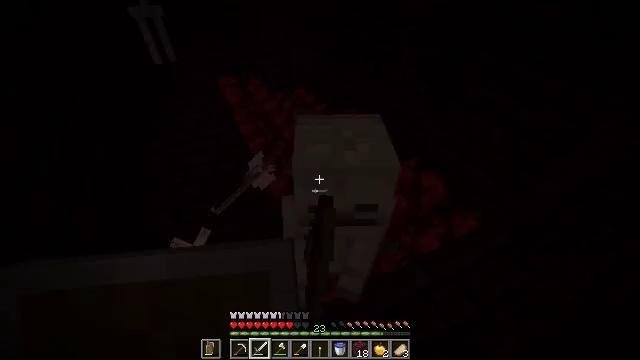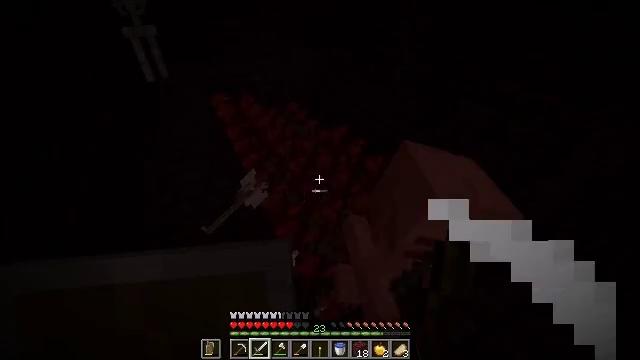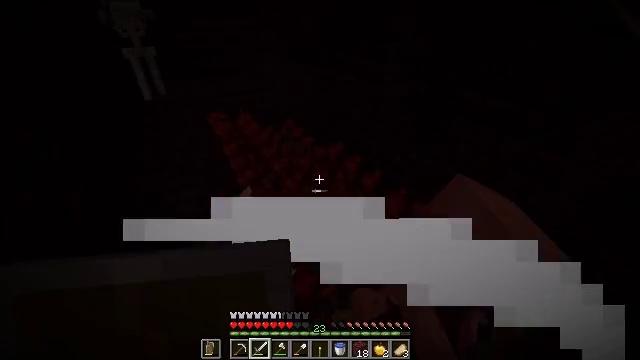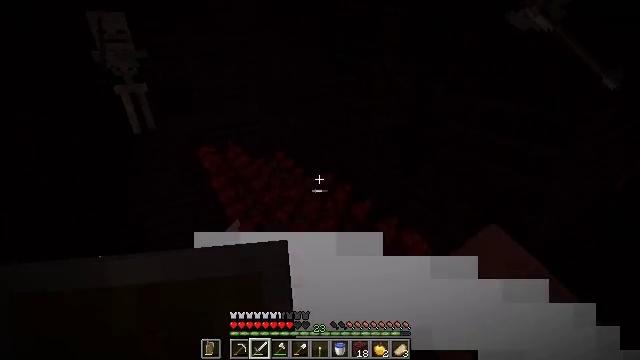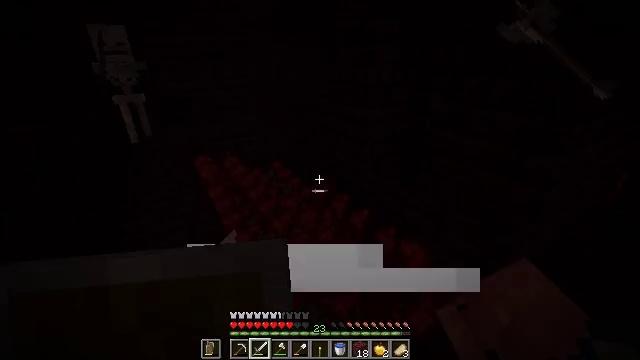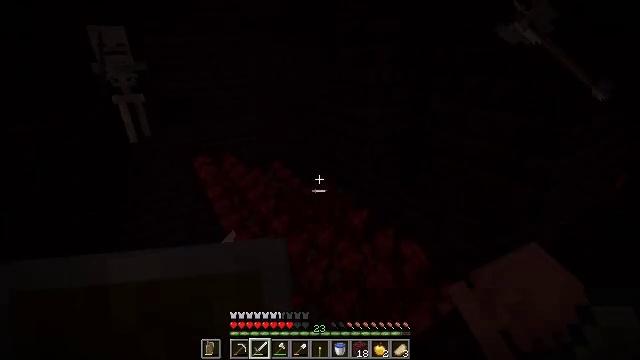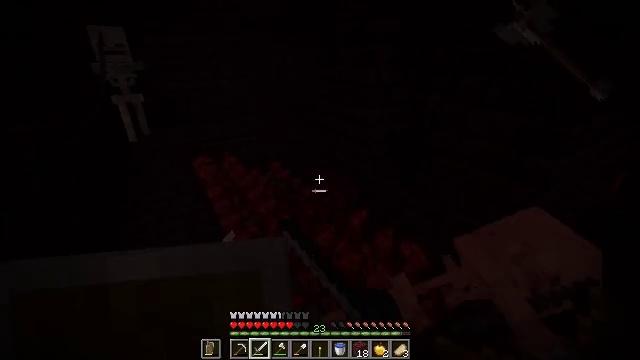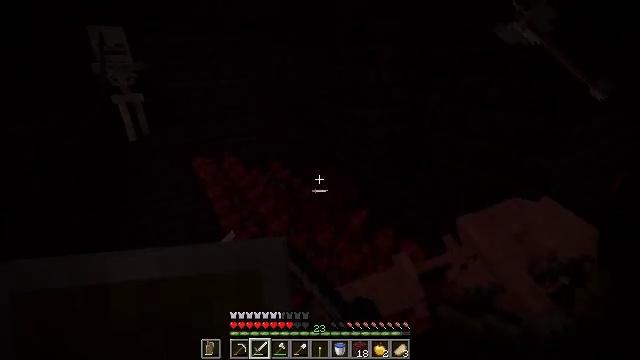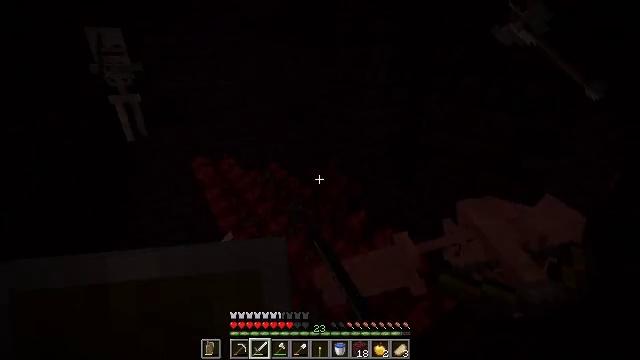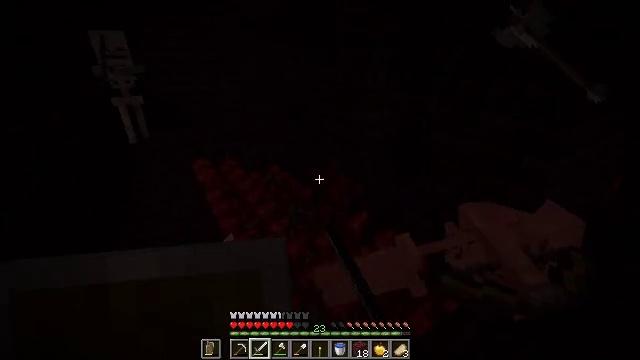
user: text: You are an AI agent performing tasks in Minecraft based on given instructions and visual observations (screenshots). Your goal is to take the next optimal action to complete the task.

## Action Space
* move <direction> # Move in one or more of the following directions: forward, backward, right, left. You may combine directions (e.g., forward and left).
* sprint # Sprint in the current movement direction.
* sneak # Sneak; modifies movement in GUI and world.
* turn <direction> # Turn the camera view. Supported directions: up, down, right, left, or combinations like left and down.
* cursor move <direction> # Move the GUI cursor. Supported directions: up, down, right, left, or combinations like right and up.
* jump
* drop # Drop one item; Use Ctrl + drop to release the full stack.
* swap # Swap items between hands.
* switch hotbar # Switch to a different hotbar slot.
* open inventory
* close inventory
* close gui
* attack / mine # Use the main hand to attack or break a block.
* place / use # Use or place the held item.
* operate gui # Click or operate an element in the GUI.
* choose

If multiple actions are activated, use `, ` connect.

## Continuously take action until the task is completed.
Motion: motion action
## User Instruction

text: Gather nether wart from soul sand farms.
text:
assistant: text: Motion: turn right and up
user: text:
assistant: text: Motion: turn up
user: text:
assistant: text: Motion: turn right and up
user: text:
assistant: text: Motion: turn up
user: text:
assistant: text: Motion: attack / mine
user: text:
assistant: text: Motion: attack / mine
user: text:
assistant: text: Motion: attack / mine
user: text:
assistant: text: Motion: attack / mine
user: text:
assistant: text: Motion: no_op
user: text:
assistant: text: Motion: no_op